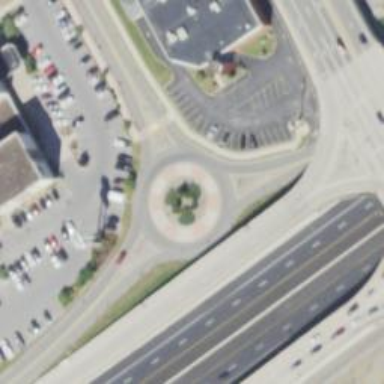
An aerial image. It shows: Secondary road around roundabout.